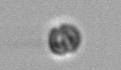
Label: Dinophyceae